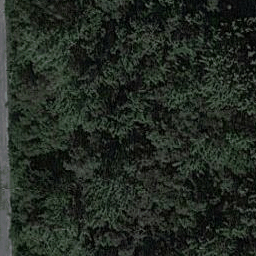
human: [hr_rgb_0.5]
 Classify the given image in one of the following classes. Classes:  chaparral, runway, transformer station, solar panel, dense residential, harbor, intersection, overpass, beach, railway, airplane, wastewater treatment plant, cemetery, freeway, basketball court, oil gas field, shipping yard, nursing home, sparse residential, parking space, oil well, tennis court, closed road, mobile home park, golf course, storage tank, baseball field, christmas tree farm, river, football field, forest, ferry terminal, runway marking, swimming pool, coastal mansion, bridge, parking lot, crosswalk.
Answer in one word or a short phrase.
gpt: forest